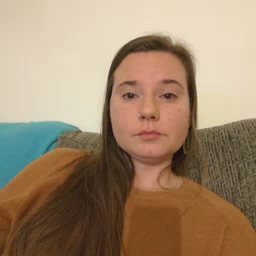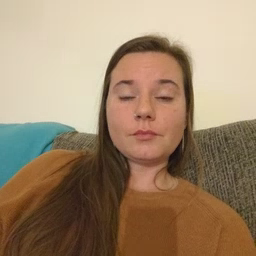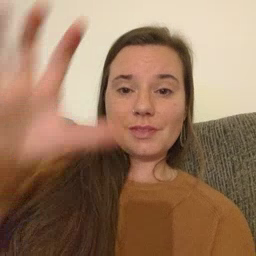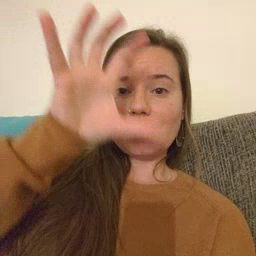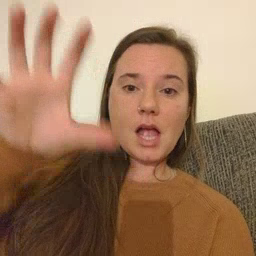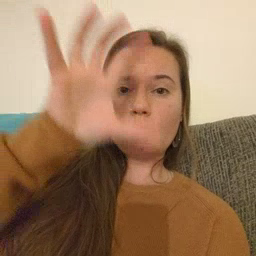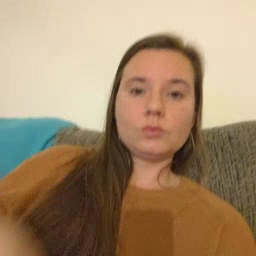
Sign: cloud